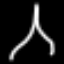
Label: The Eiffel Tower